Question: I am trying to send json to my webmethod but its showing below error.

Code
'''
function ConsultarNAX_APE(pagina, nrofila, filtro, horas, jsonFiltros, sFiltroPantalla) {
return new Promise((resolve, reject) => {
$.ajax({
type: "POST", url: "../Servicios/ServiciosJsonTablasReferencia.asmx/CargarNAX_APE",
data: '{Spagina: '${pagina}',SnroFilas: '${nrofila}',Sfiltro: '${filtro}',Shoras: '${horas}',sOtroFiltro:'${jsonFiltros}',sFiltroPantalla:'${sFiltroPantalla}'}',
contentType: "application/json; charset=utf-8",
dataType: "json",
success: function (response) {
if (response.d.length > 0 && response.d != null) {
resolve(response.d);
} else {
resolve(null);
}
},
error: fnLlamadaErrorMsg
});
});
}
'''
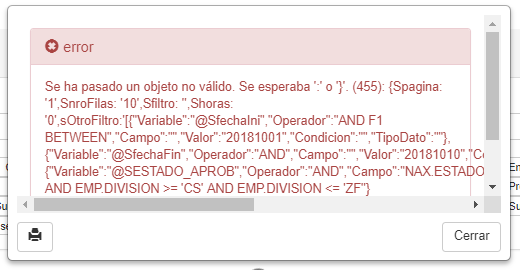
Answer: Never try to build JSON by hand, create an object or array and use 'JSON.stringify'
'''
data: JSON.stringify({
Spagina: pagina,
SnroFilas: nrofila,
Sfiltro: filtro,
Shoras: horas,
sOtroFiltro:jsonFiltros,
sFiltroPantalla:sFiltroPantalla
}),
'''